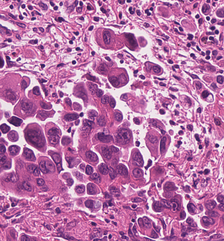
Tumor epithelial tissue: yes
Tumor-associated stroma tissue: yes
Normal tissue: no